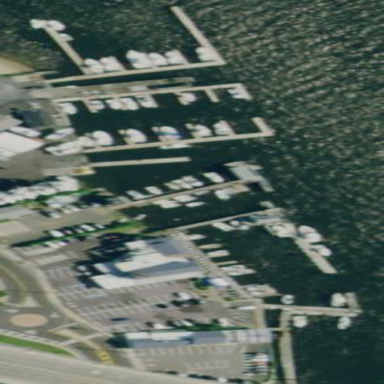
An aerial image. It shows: Marina on leisure land.